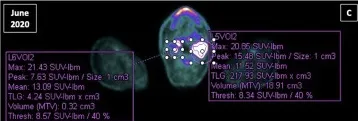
Functional imaging of right and left paraganglioma and response to sunitinib treatment assesed by PERCIST criteria. 18F-fluoro-dihydroxyphenylalanine (18F-DOPA) positron emission tomography (PET)-computed tomography (CT) in May 2018.
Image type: radiology (spect)